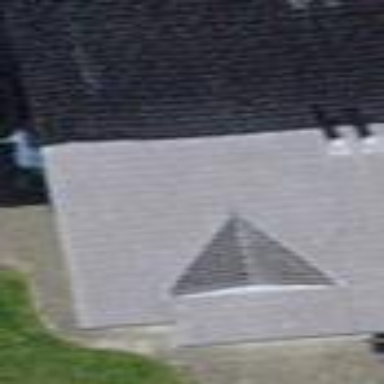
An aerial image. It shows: Building with tile roof.